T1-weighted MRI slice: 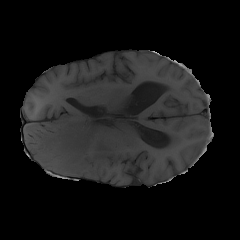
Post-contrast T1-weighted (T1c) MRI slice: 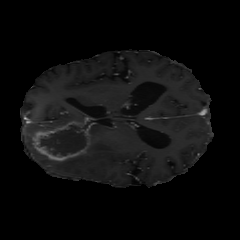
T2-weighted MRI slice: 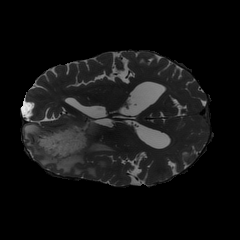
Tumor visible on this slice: yes